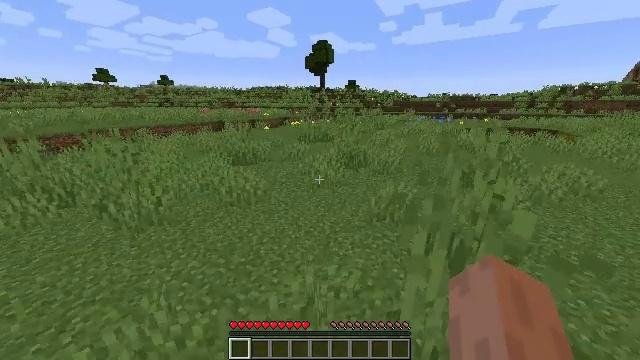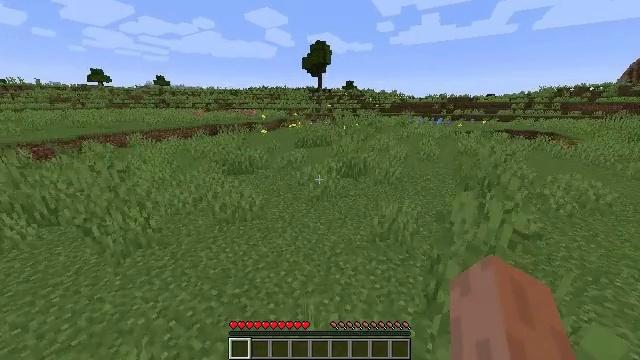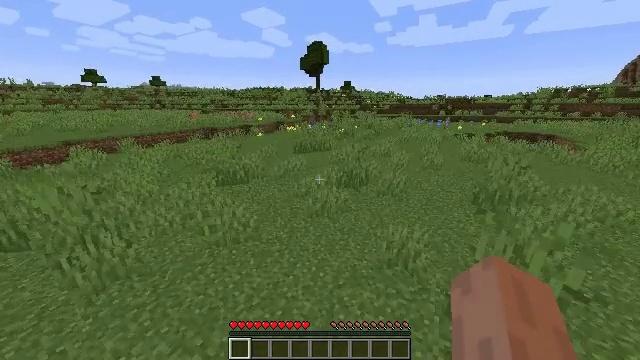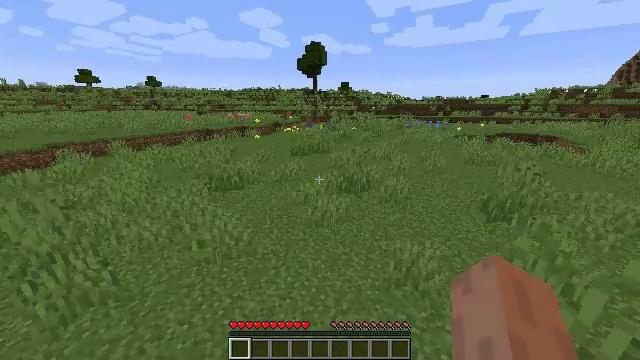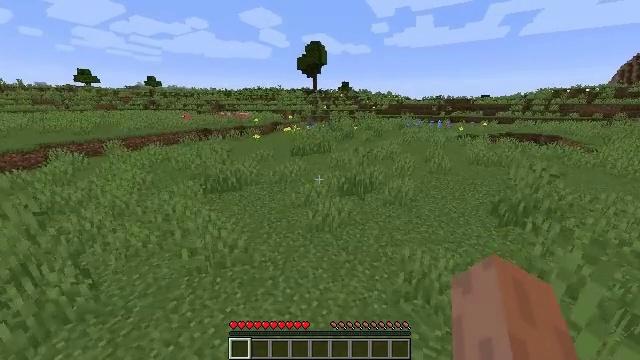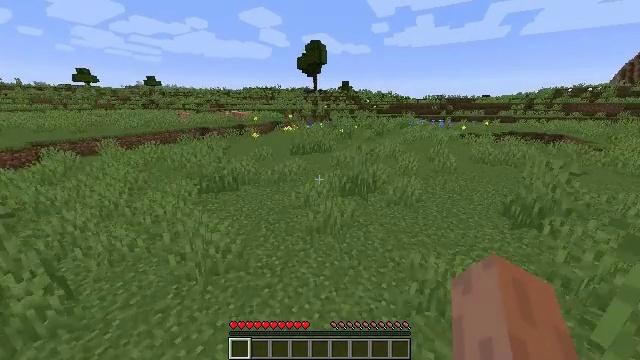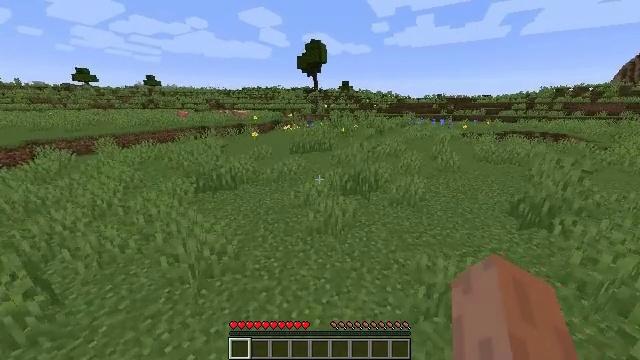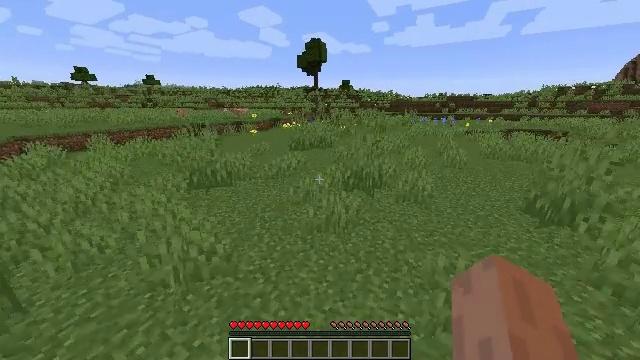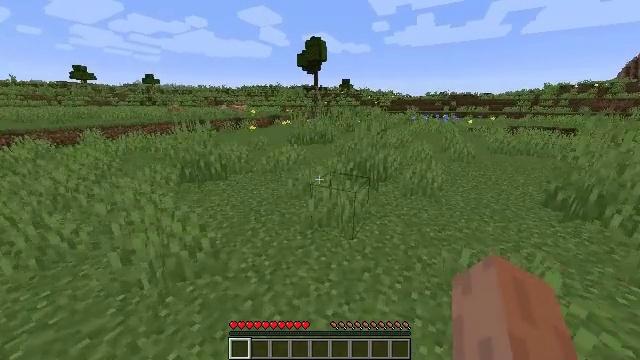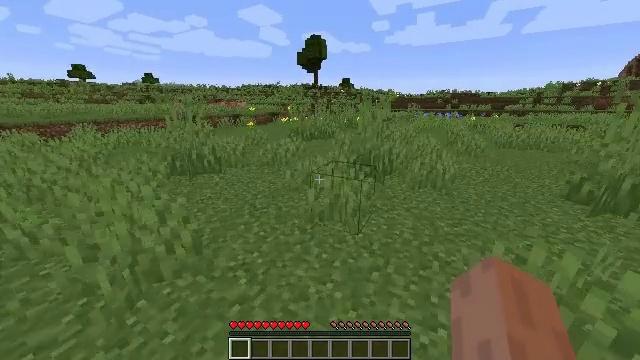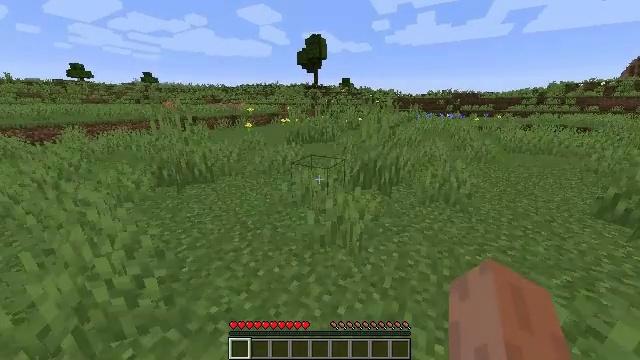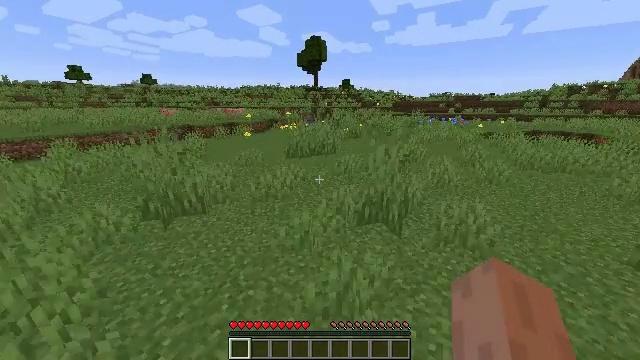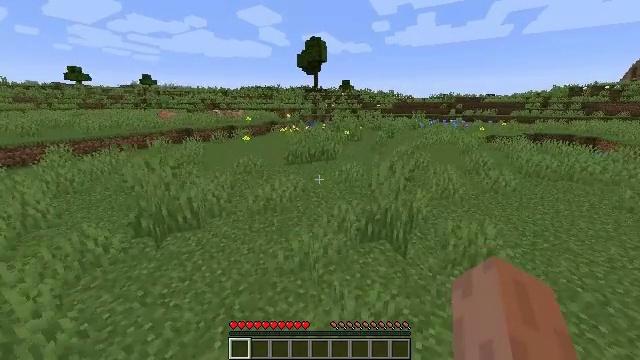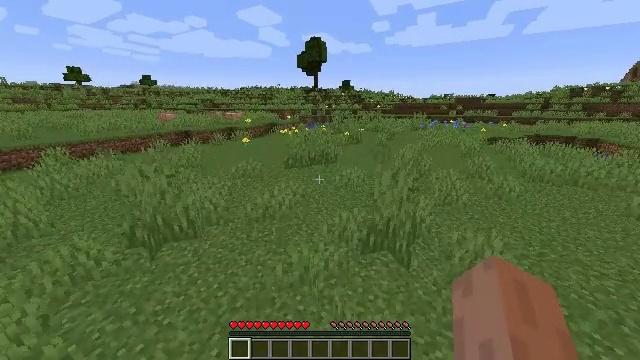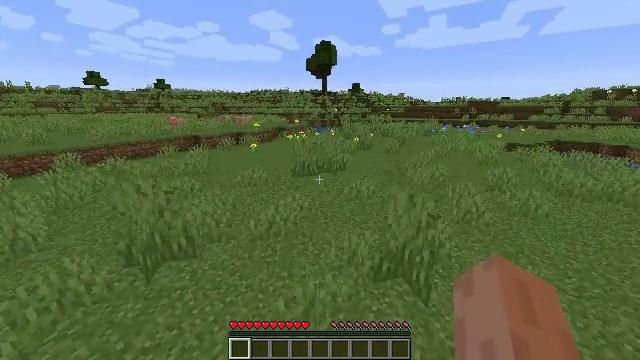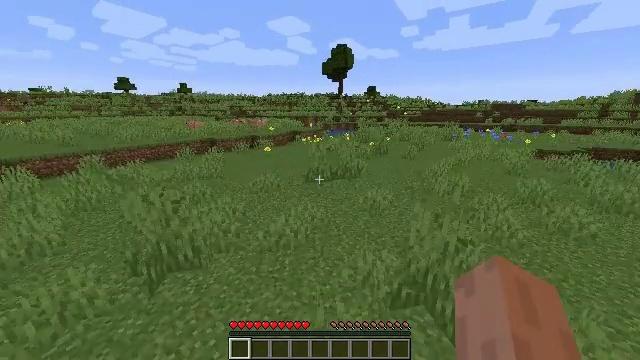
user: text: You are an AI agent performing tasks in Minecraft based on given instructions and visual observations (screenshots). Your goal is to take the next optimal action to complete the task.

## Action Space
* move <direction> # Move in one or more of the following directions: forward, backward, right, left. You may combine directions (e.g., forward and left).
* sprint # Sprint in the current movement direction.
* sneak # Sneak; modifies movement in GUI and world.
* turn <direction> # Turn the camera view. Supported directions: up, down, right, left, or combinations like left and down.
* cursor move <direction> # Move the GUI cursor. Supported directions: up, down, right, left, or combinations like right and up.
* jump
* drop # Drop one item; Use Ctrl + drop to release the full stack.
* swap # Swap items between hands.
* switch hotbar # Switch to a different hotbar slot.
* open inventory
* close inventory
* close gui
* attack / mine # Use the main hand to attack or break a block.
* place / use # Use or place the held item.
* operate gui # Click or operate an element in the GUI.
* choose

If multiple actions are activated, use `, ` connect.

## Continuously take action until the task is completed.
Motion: motion action
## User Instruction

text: Break the peony to collect it.
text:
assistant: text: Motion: move forward, sprint, jump
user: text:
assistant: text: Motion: move forward, sprint, jump
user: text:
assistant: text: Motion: move forward, sprint, jump
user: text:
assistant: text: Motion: move forward, sprint, jump
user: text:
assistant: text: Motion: move forward, sprint, jump
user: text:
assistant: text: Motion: move forward, sprint, jump
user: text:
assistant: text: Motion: move forward, sprint, jump
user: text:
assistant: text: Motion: move forward, sprint, jump
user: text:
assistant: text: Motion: move forward, sprint, jump
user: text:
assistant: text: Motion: move forward, sprint, jump
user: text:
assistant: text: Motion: move forward, sprint, jump
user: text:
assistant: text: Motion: move forward, sprint, jump
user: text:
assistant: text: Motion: move forward, sprint, jump
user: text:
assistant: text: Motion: move forward, sprint, turn left, jump
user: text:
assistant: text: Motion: move forward, sprint, turn left, jump
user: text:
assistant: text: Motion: move forward, sprint, turn left and up, jump
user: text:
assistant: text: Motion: move forward, sprint, turn left, jump
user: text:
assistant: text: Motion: move forward, sprint, turn left, jump
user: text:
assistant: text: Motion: move forward, sprint, turn left, jump
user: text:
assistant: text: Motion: move forward, sprint, turn left, jump
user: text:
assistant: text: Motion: move forward, sprint, turn left, jump
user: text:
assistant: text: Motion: move forward, sprint, turn left, jump
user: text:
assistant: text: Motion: move forward, sprint, turn left, jump
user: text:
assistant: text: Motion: move forward, sprint, turn left, jump
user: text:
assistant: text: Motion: move forward, sprint, turn left and down, jump
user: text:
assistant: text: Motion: move forward, sprint, turn left, jump
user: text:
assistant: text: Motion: move forward, sprint, turn left, jump
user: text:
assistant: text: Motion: move forward, sprint, jump
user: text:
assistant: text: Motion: move forward, sprint, jump
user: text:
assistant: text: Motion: move forward, sprint, jump